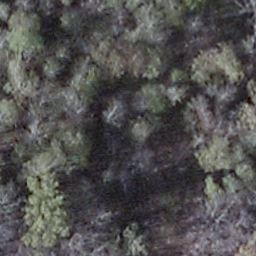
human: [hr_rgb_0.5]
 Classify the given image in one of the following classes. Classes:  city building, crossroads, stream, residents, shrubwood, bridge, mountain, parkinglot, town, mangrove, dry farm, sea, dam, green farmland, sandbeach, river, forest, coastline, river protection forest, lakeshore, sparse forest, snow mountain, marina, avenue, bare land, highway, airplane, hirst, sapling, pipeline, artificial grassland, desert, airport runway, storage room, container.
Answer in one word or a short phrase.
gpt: shrubwood